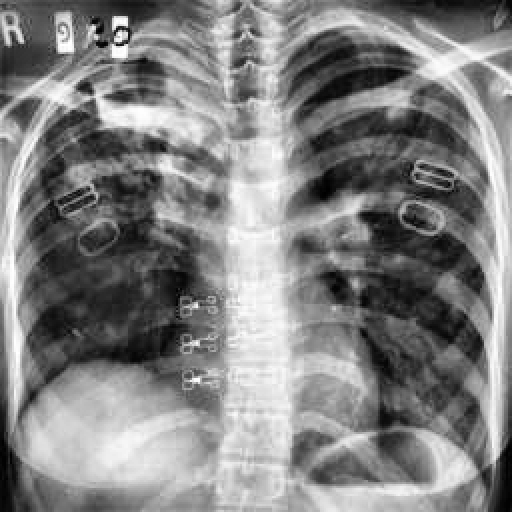
Finding: TUBERCULOSIS